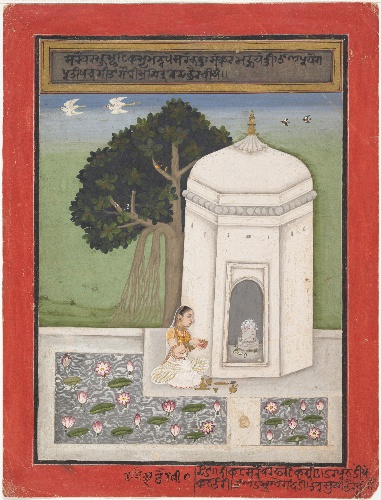
Date: ca. 1640–50
Object type: Folio
Classification: Paintings
Medium: Opaque watercolor, silver, gold and ink on paper
Culture: India (Himachal Pradesh, Mandi)
Dimensions: Page: 10 9/16 x 8 1/16 in. (26.8 x 20.5 cm)
Image: 9 x 6 1/2 in. (22.9 x 16.5 cm)
Department: Asian Art
Credit line: Rogers Fund, 1958
Accession year: 1958
Repository: Metropolitan Museum of Art, New York, NY
Tags: Women|Lotuses|Trees